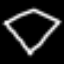
Label: diamond